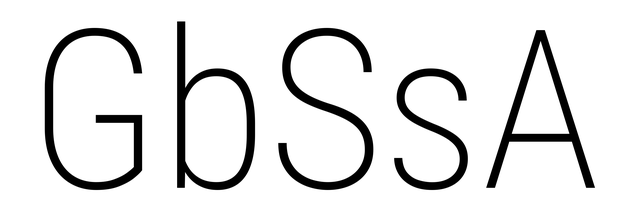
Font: Roboto_Condensed_ExtraLight